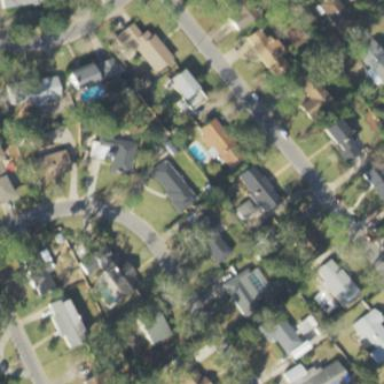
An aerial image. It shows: Residential area consisting of single-family homes.